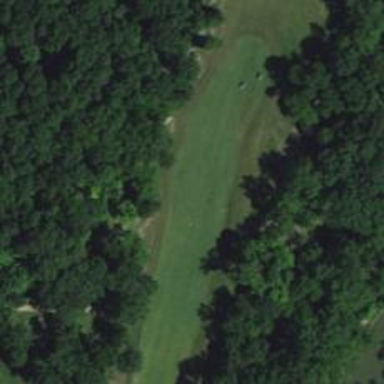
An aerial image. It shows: Golf hole.